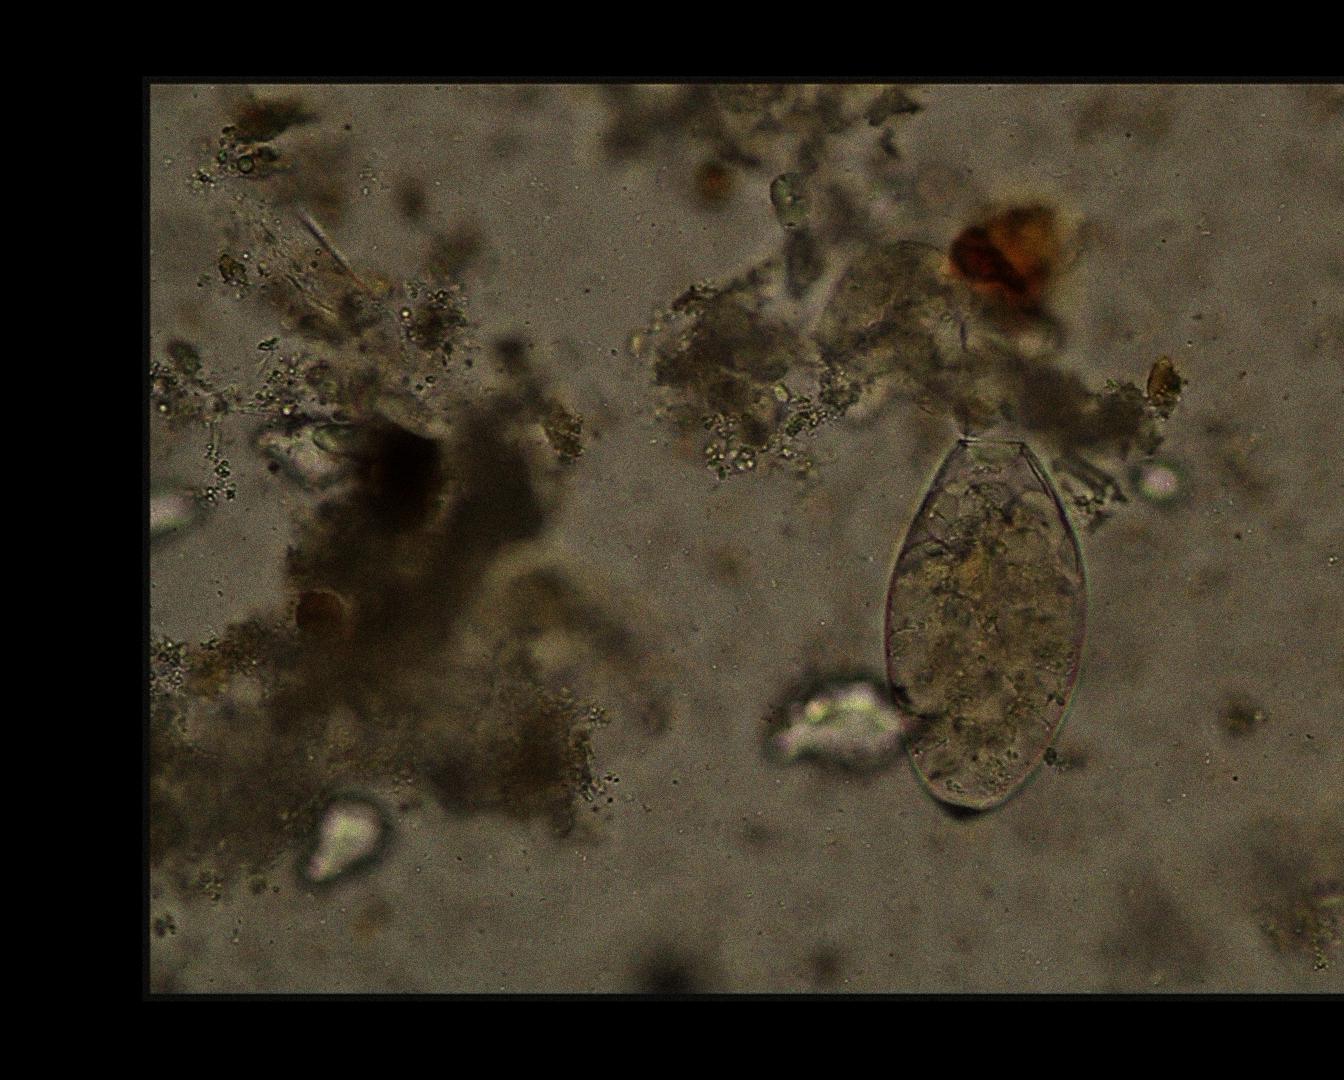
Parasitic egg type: Fasciolopsis buski